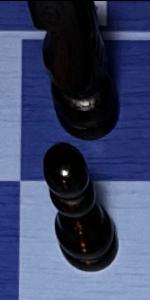
Label: Pawn_Black